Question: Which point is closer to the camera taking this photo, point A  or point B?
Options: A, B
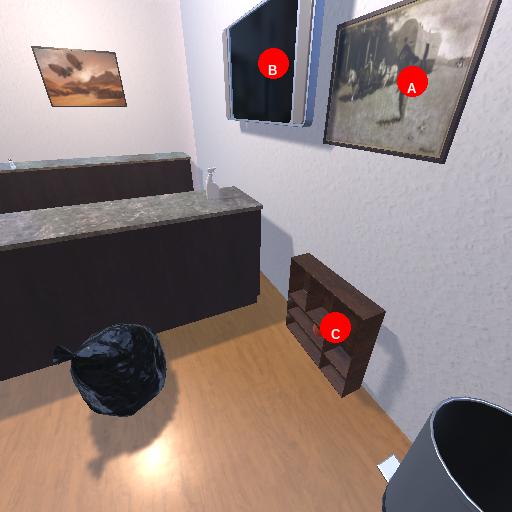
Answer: A